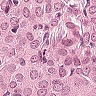
Metastatic tissue present: yes